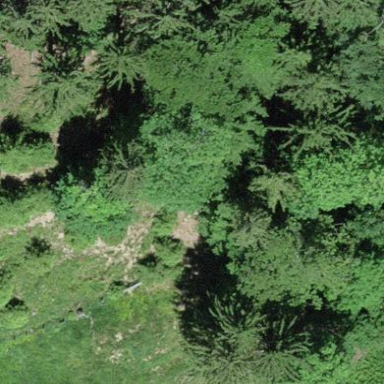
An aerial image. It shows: Forest area.